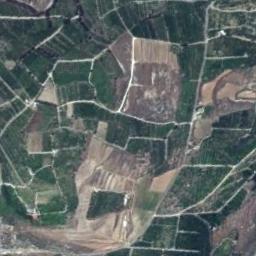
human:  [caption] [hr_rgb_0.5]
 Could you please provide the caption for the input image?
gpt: Many dark green, light green, Khaki and brown mixed rectangular farmland of different sizes .

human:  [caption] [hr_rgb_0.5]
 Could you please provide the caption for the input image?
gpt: Several dirt roads are in rectangular farmlands .

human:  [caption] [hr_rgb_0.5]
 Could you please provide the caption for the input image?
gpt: There are some deep green and bare rectangular farmland .

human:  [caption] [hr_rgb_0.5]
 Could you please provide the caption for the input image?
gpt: Lots of rectangular farmlands of different colors and sizes are on the ground and lots of paths go through the farmlands .

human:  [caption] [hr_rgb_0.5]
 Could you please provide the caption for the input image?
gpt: There are many green rectangular farmlands and some brown ones .